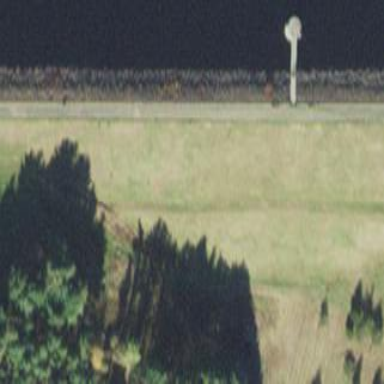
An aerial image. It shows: Dam along waterway.